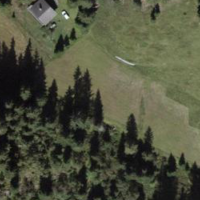
EUNIS habitat code: 41
Species observed at this site:
Caltha palustris